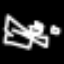
Label: bed